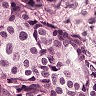
Metastatic tissue present: yes